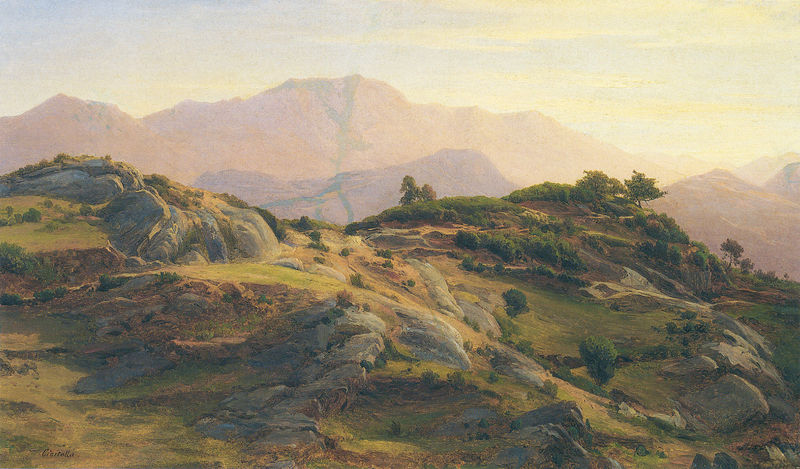
Titel: Landschaft bei Civitella
Künstler: Johann Wilhelm Schirmer
Institution: Privatbesitz
Schlagwörter: baum, berg, blau, felsen, gemälde, himmel, schatten, weiß, wolken, bäume, gelb, grün, impressionismus, landschaft, ocker, abend, braun, grau, hell, hintergrund, licht, orange, pastell, vordergrund, gras, rasen, rot, weg, wiese, malerei, stein, steine, signatur, öl, bach, dämmerung, erde, ferne, horizont, hügel, morgen, natur, sonnenaufgang, strauch, weite, busch, büsche, einsam, pfad, sonne, gold, klassizismus, pflanzen, rosa, tal, bäumchen, italien, perspektive, studie, berge, fels, gebirge, leer, dunst, lila, nebel, sonnenuntergang, verblassung, vegetation, alm, massiv, idylle, friedrich, romantik, menschenleer, diesig, strahlen, heide, alpen, moos, wälder, felsig, ölmalerei, landschaftsbild, diffus, bewachsen, buschwerk, griechenland, zwielicht, verblauung, gebirgslandschaft, klassik, gebirgskette, matten, schroff, alp, teine, alpenglühen, felsmassiv, erhabenheit, watzmann, zugspitze, pyrenäen, hoirzont, atmospärisch, schottland allein himmel abend, querformal